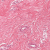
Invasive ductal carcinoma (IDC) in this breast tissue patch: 0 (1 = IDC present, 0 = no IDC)